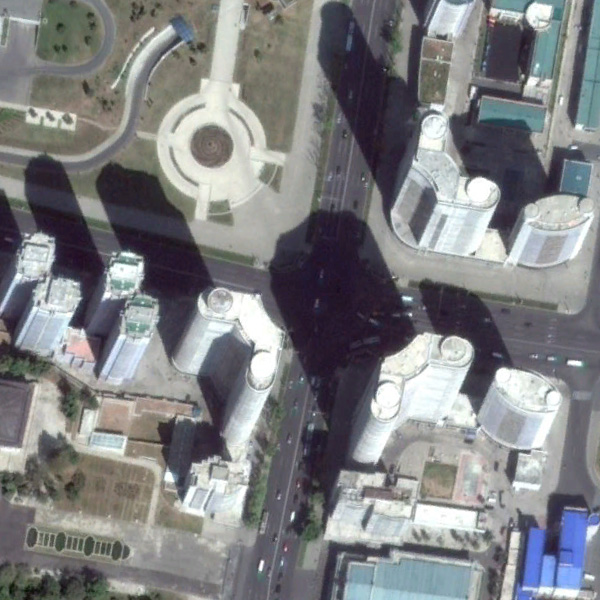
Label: Commercial